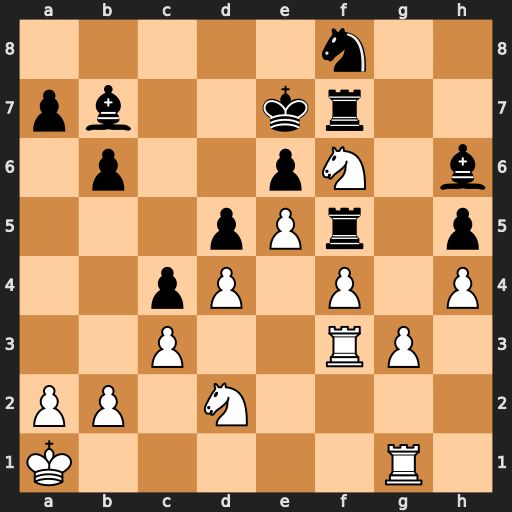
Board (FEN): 5n2/pb2kr2/1p2pN1b/3pPr1p/2pP1P1P/2P2RP1/PP1N4/K5R1
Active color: w
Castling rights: -
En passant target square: -
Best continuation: Ng8+ Kd7 Nxh6